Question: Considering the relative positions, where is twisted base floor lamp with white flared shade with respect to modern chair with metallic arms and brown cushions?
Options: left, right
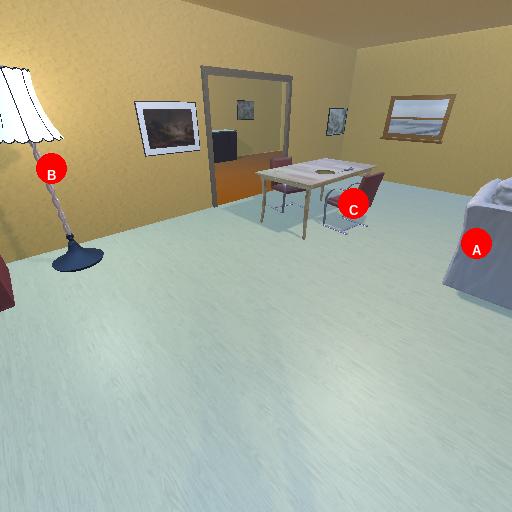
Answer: left